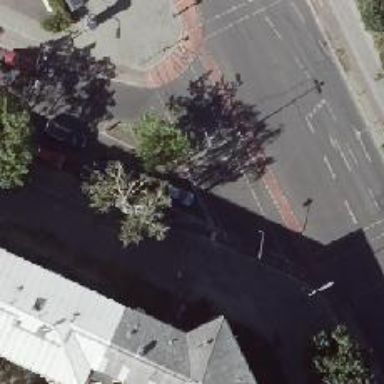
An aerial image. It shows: Road with traffic signals.